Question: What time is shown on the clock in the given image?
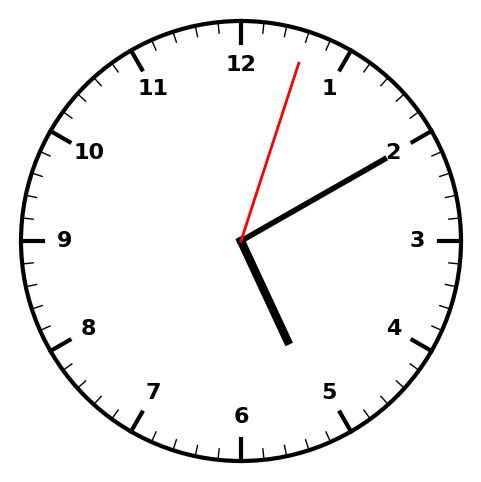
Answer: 05:10:03